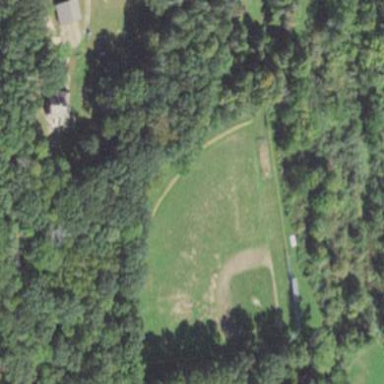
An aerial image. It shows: Recreation ground.